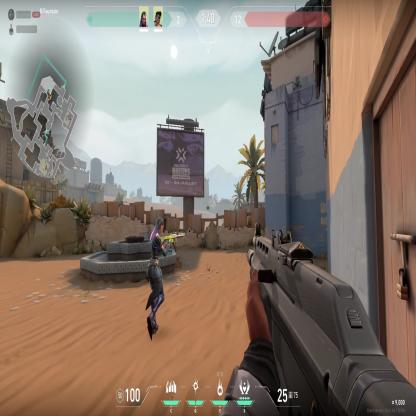
Label: teammate